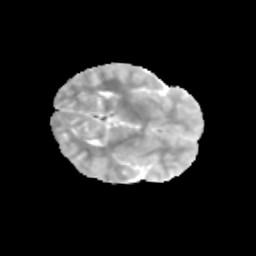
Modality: MD
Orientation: axial
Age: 9
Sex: male
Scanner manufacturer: siemens
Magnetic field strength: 3 T
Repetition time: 3.8 s
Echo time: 0.07 s